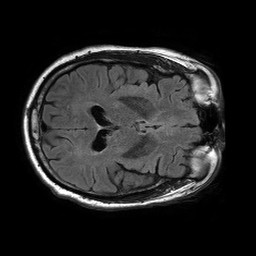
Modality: FLAIR
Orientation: axial
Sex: male
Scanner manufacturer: philips
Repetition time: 11 s
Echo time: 0.125 s